Question:
Hi everyone, i'm new to programming. I need to develop a rating system with check boxes and text-fields where user clicks the subjects from the list and add his rating/experience in the text field. All these subjects and ratings are added to the database with the subject id and the rating. So the issue is, I don't know how to write the associate array to get the selected subjects and their appropriate rating to insert into the database. Can anyone please provide me some codes or samples similar to this. So, I can get some idea how to do this. Thanks in advance :)
This is the HTML sample code
'''
<form action="" method="post">
<table width="372" border="0" cellpadding="0" cellspacing="0">
<tr>
<td width="24"><input type="checkbox" name="subid1" value="1" id="subid1"></td>
<td width="203">Maths</td>'enter code here'
<td width="145"><input type="text" name="sub1" id="sub1"></td>
</tr>
<tr>
<td><input type="checkbox" name="subid2" value="2" id="subid2" /></td>
<td>Physics</td>
<td><input type="text" name="subid2" id="subid2" /></td>
</tr>
<tr>
<td><input type="checkbox" name="subid3" value="3" id="subid3" /></td>
<td>Computing</td>
<td><input type="text" name="subid3" id="subid3" /></td>
</tr>
<tr>
<td><input type="checkbox" name="subid4" value="4" id="subid4" /></td>
<td>Chemistry</td>
<td><input type="text" name="subid4" id="subid4" /></td>
</tr>
<tr>
<td><input type="checkbox" name="subid5" value="5" id="subid5" /></td>
<td>Biology</td>
<td><input type="text" name="subid5" id="subid5" /></td>
</tr>
<tr>
<td><input type="checkbox" name="subid7" value="6" id="subid7" /></td>
<td>Human Biology</td>
<td><input type="text" name="subid6" id="subid6" /></td>
</tr>
<tr>
<td>&nbsp;</td>
<td>&nbsp;</td>
<td>&nbsp;</td>
</tr>
<tr>
<td>&nbsp;</td>
<td><input type="submit" name="button" id="button" value="Submit" /></td>
<td>&nbsp;</td>
</tr>
</table>
</form>
'''
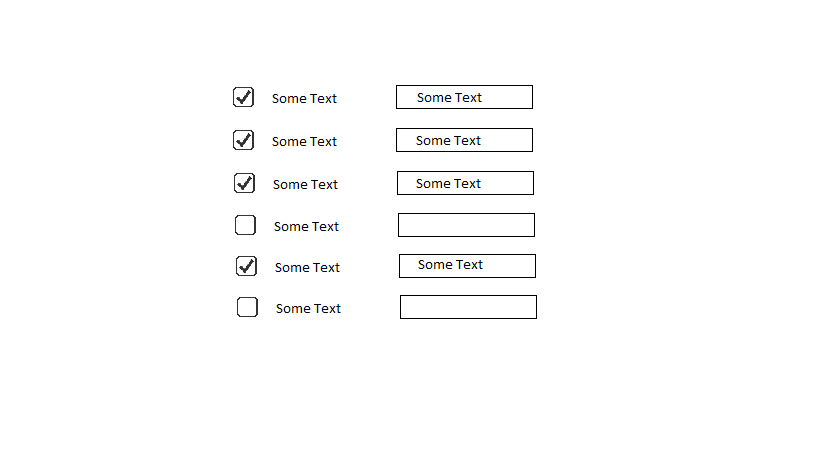
Answer: This will do the job on client side:
'''
<input type="checkbox" name="cb[myID1]" value="1" />
<input type="text" name="t[myID1]" value="" />
<input type="checkbox" name="cb[myID2]" value="1" />
<input type="text" name="t[myID2]" value="" />
'''
and this can be used on server side:
'''
$usedTexts = array();
if ( array_key_exists("t", $_POST) && is_array($_POST["t"])
&& array_key_exists("cb", $_POST) && is_array($_POST["cb"])
)
{
$usedTexts = array_intersect_key($_POST["t"], $_POST["cb"]);
}
'''
see manual for server side: <URL>